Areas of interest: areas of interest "Educational"
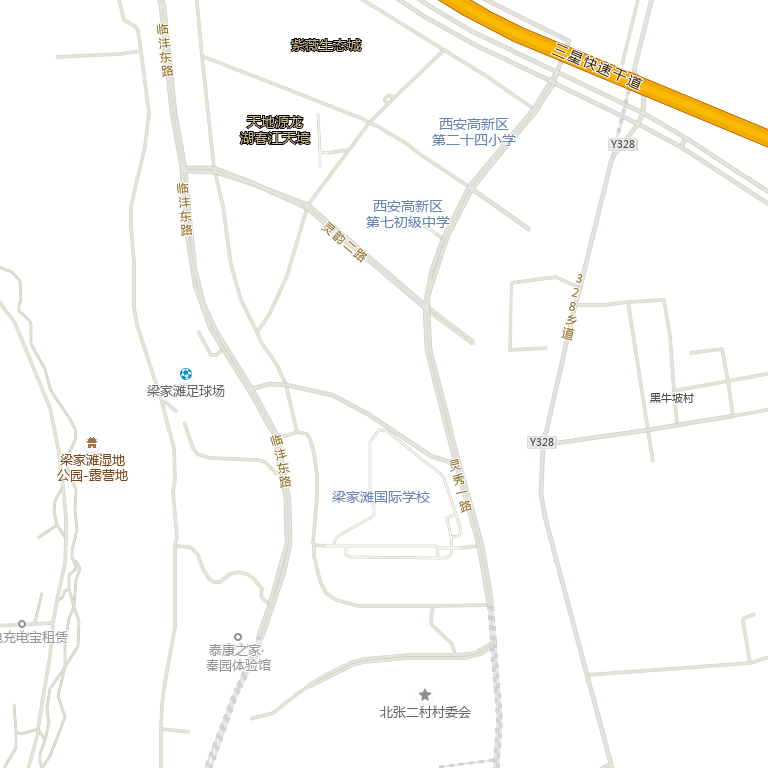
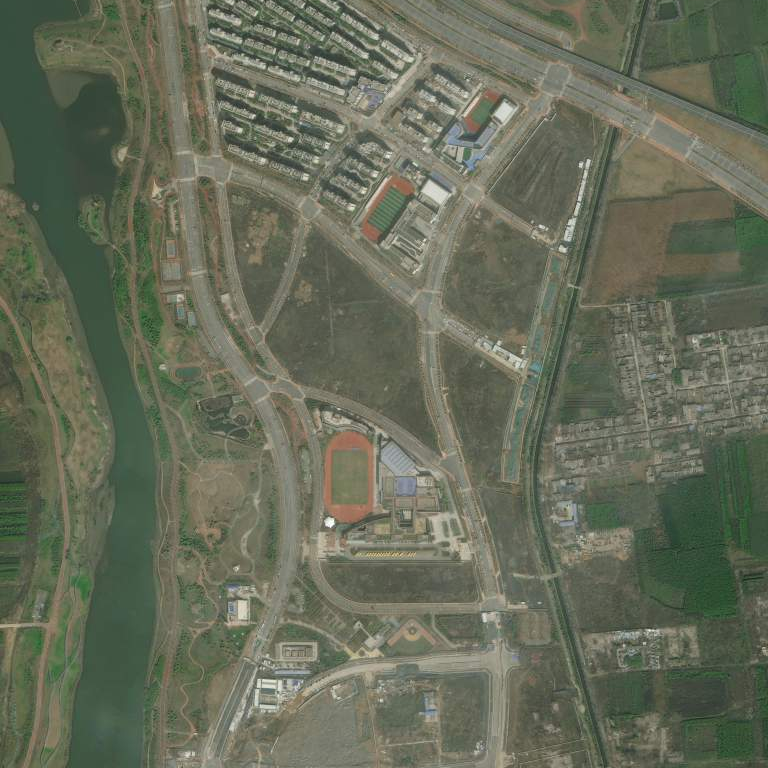